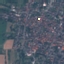
Land use / land cover: Residential